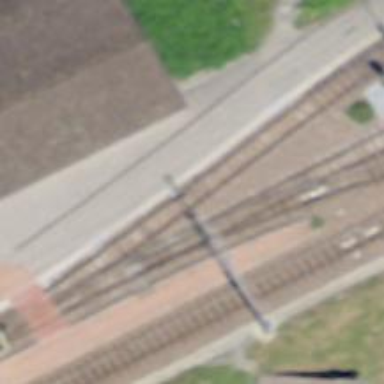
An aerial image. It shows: Narrow-gauge railway yard with electrified tracks featuring contact line.